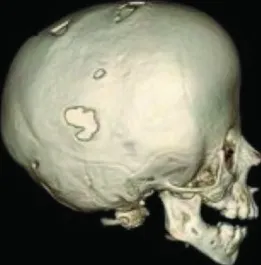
Radiographic appearance. 1 year after posterior vault distraction reveals pan-suture synostosis. Routine computed tomography demonstrated interval closure of the sagittal and lambdoid sutures.
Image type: radiology (ct)